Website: slack
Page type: receipt
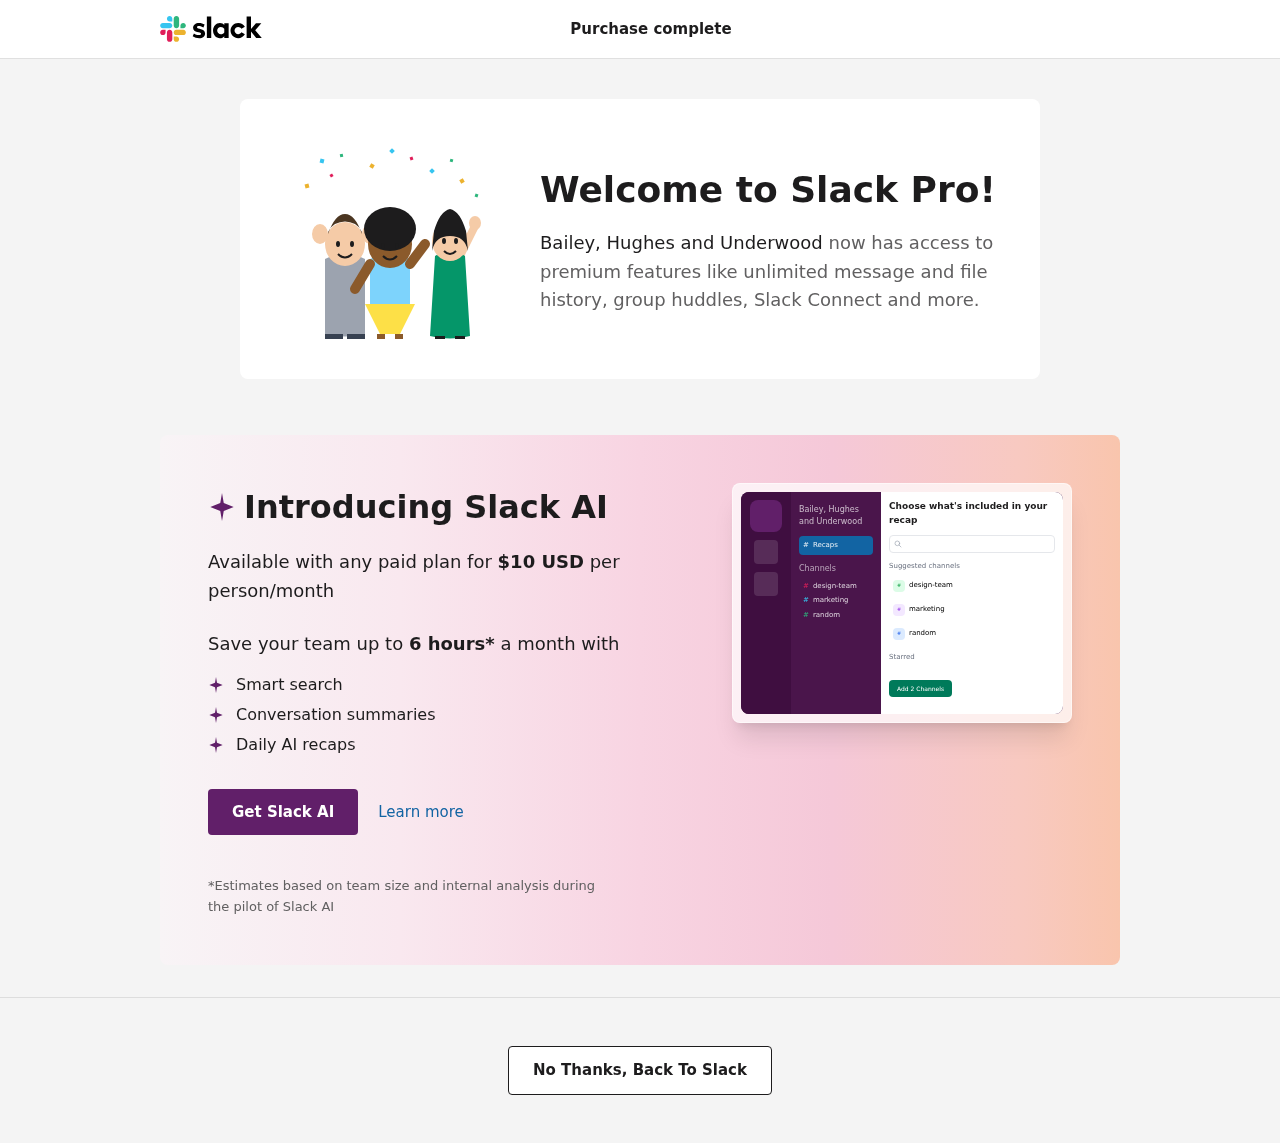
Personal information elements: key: PII_COMPANY
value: Bailey, Hughes and Underwood